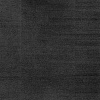
Atmospheric dust classification: dusty